Question: I'm reading Service Oriented Design with Ruby on Rails, which includes the code you see in this image

My question is specifically about this line from the User model
'''
has_many :followers, :through -> :followings, :source => :user
'''
in which a User (as in an instance of the user model) has_many :followers, which are really just other users. So a user has_many users. This seems very weird to me that a User has_many :users, as if something should break when you write that, so I thought doign has_many :followers ...:source => :user might be meant to stop things from breaking.
According to one answer on this SO question <URL>, which was about the :source method for has_many associations, one rationale for using :source is to take code that looks this
'''
class Newsletter
has_many :subscriptions
has_many :users, :through => :subscriptions
end
'''
and change it into this
'''
class Newsletter
has_many :subscriptions
has_many :subscribers, :through => :subscriptions, :source => :user
end
'''
so that instead of doing this
'''
Newsletter.find(id).users
'''
one would do the much more logical (because Newsletters have subscribers not users)
'''
Newsletter.find(id).subscribers
'''
So, returning to the code from the book, my question is, is the only rationale for doing this in the User model
'''
has_many :followers, :through -> :followings, :source => :user
'''
to make more readable code 'User.find(id).followers' ? There would otherwise be no problem doing
'''
User.rb
has_many :users
'''
Because if Rails let you do that (i.e. it doesn't break the application), then where would you put the belongs_to?
'''
User.rb
has_many :users
belongs_to :user
'''
This would seem very weird to me, but if :source is only there to let you write clearer queries, then this code should still work?
Update: the point of the question is, is there anything stopping anyone from doing this?
'''
User.rb
has_many :users
belongs_to :user
'''
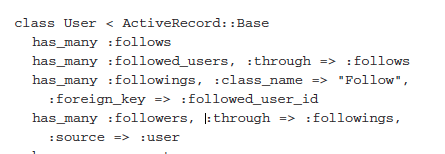
Answer: You are correct you don't need the source, its because you are removing the through parameter
User doesn't have may users
User has many following, each of which have a user so you need:
'''
class User < ActiveRecord::Base
has_many :followings
has_many :users, :through => :followings
end
'''
See more here:
<URL>